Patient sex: F
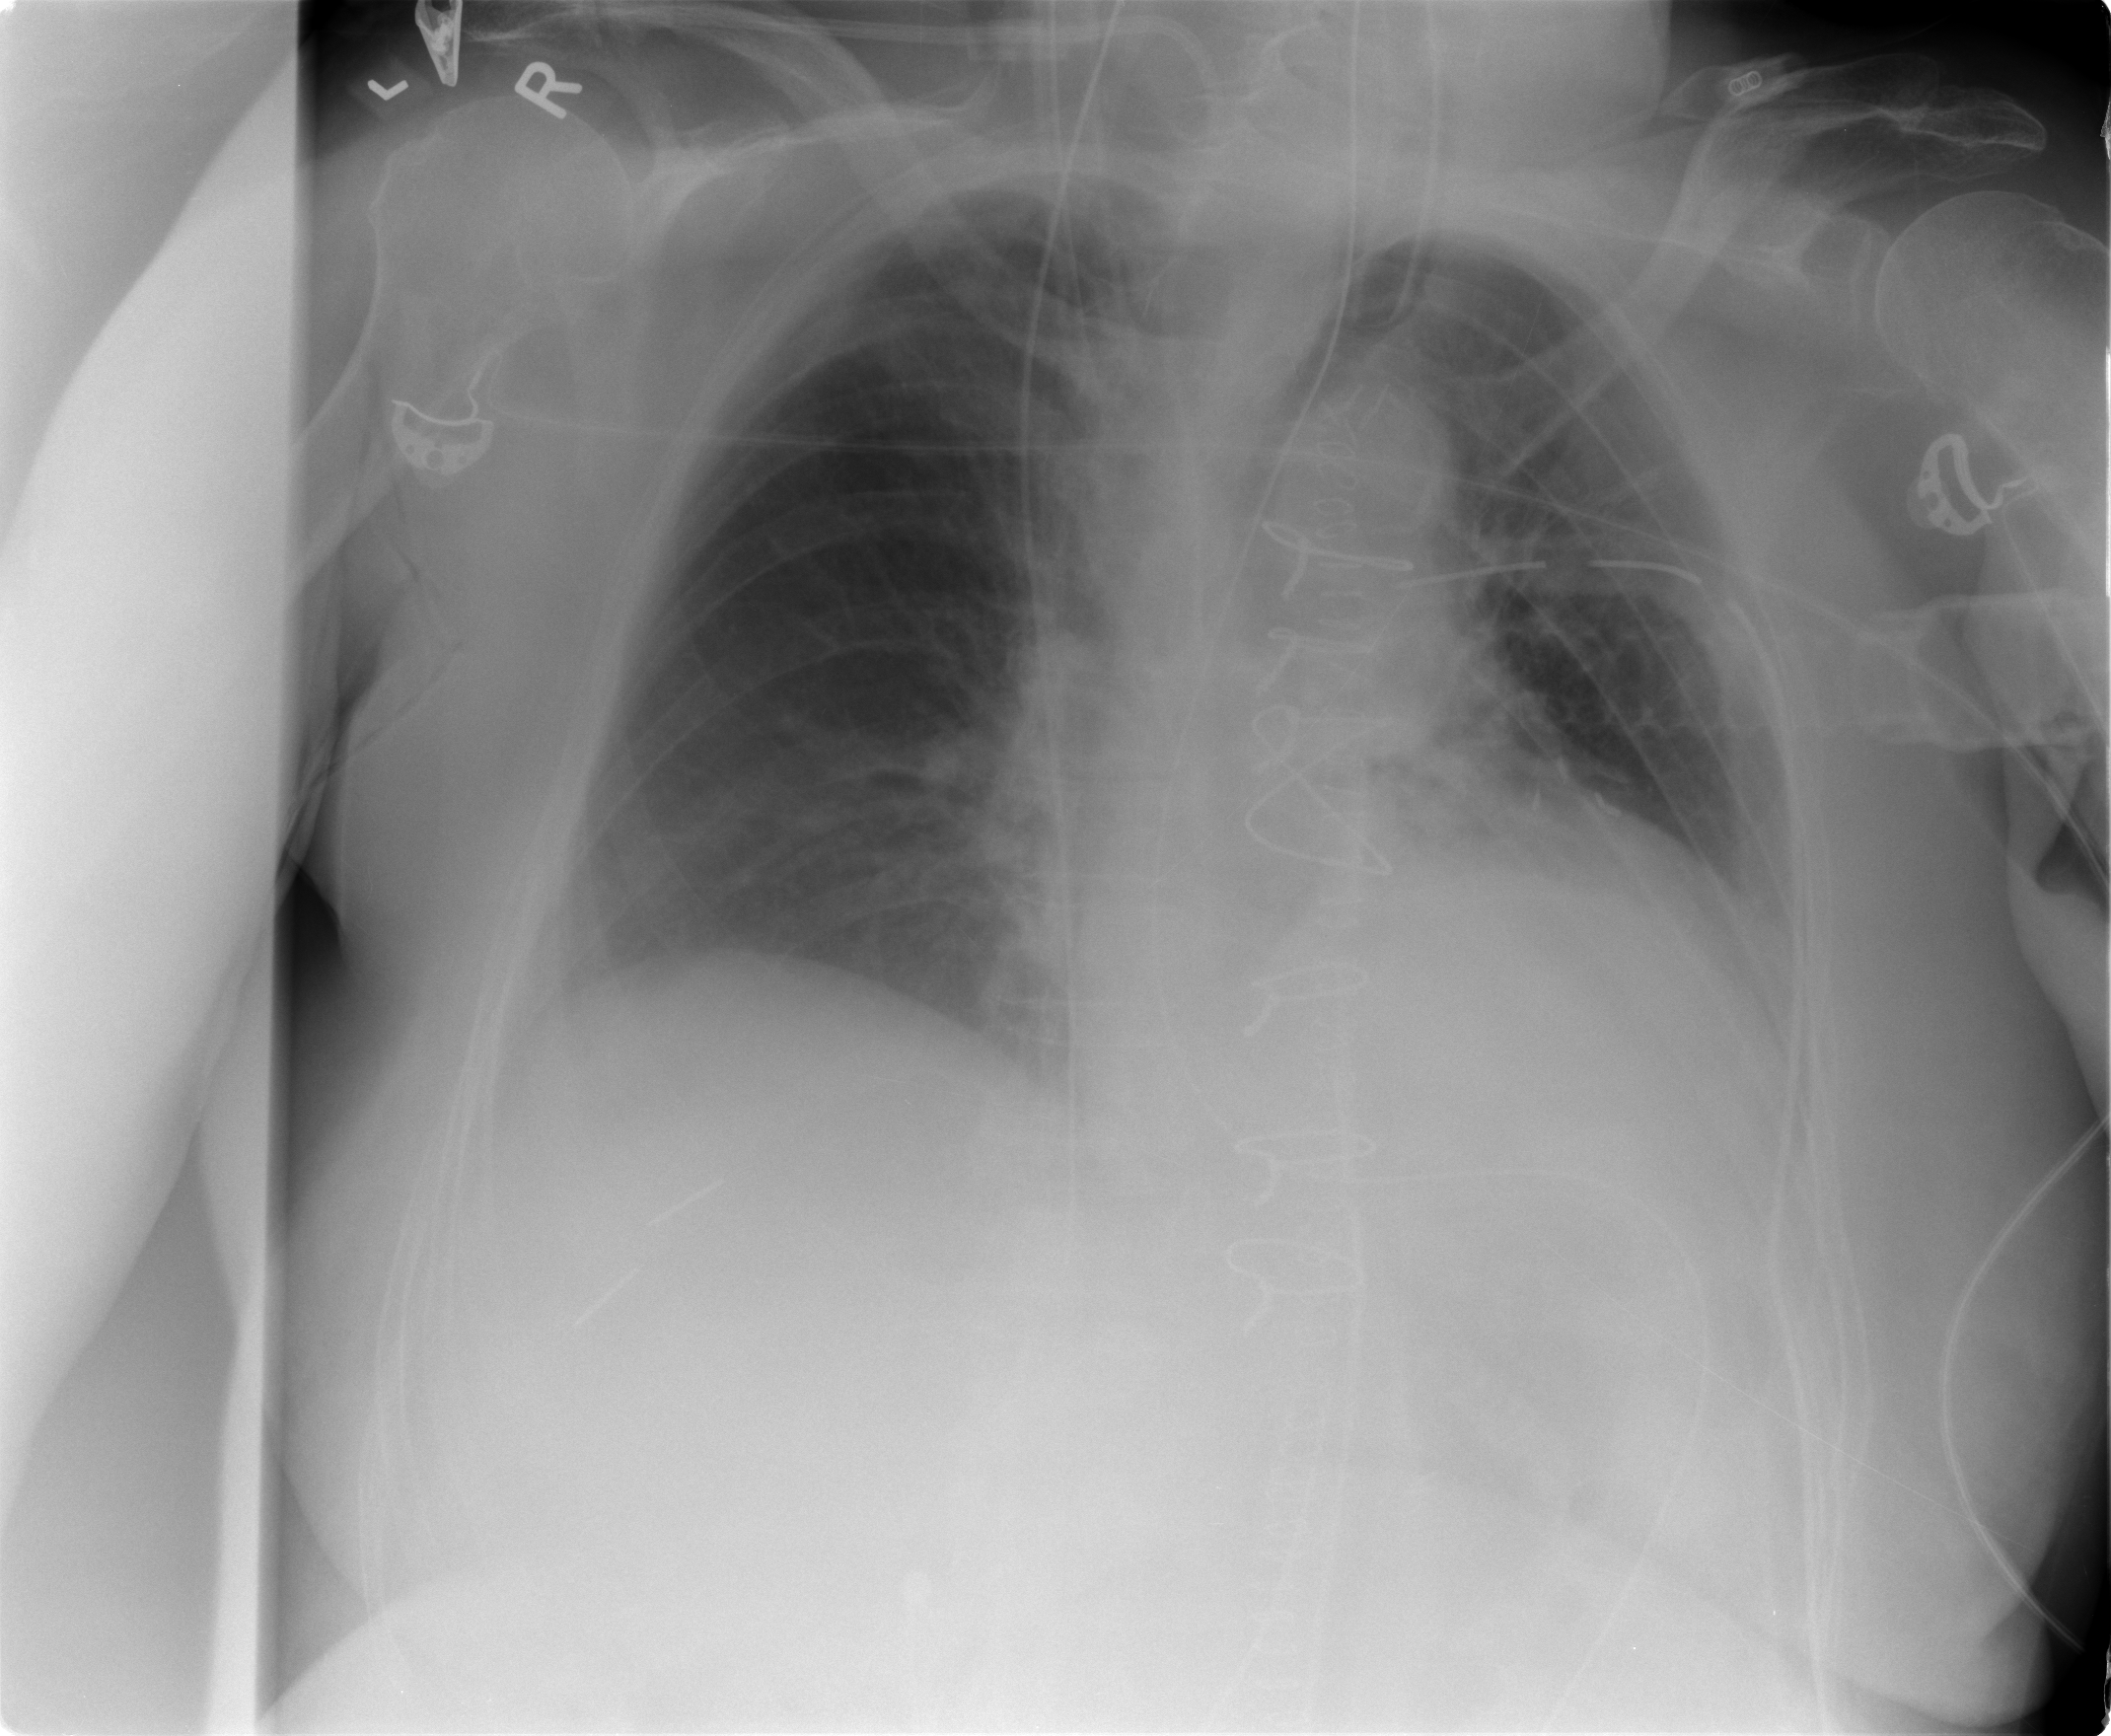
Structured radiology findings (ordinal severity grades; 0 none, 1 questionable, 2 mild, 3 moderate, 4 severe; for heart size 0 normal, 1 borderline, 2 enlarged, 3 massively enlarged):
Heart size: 1
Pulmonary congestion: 1
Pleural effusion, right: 0
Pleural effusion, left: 1
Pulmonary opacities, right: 0
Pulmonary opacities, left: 0
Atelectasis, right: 0
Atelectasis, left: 0